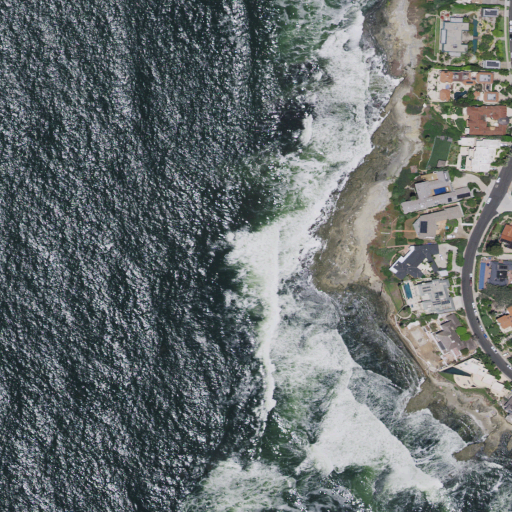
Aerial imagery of bar in California named Big Rock Reef containing open water, medium intensity development, high intensity development, and low intensity development